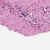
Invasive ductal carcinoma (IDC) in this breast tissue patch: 0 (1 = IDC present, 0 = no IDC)